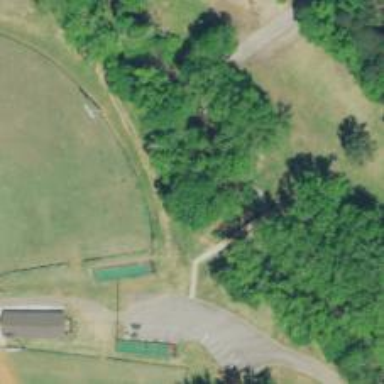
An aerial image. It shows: Disc golf basket.